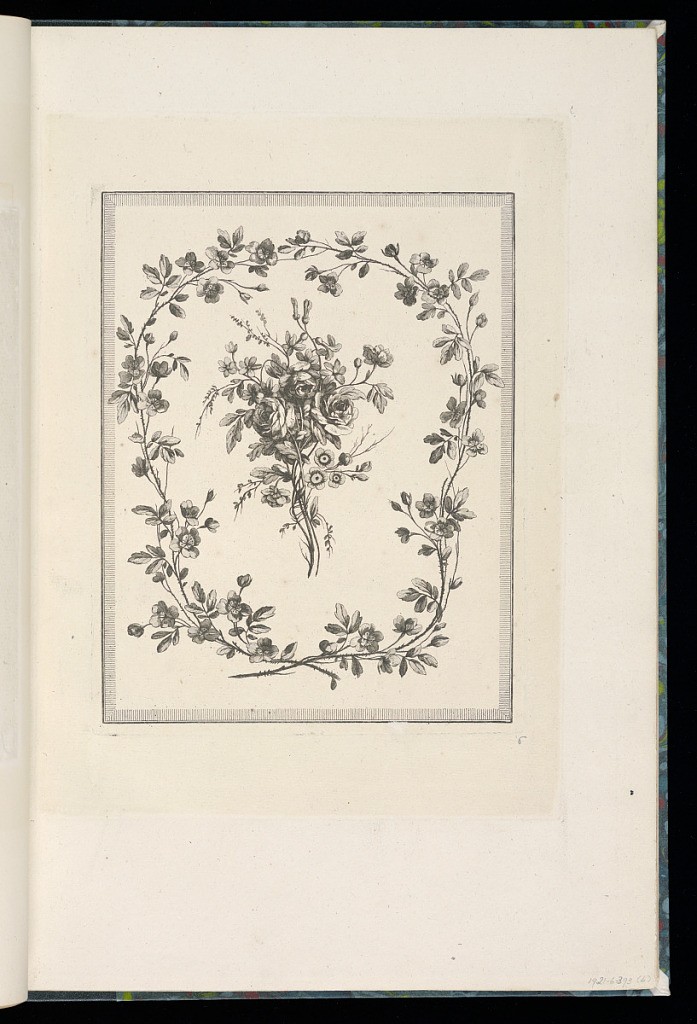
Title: Ornamental Trophy Design
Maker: Pierre Ranson, French, 1736–1786
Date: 1759–80
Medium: Etching and engraving on laid paper
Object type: Print
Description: Ornamental trophy design of flowers framed by branches of flowers and leaves. Possibly a design for a fire screen or hand fan.